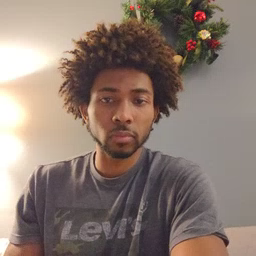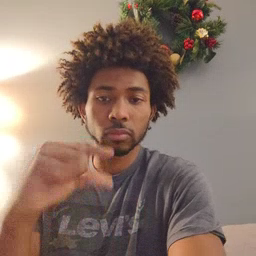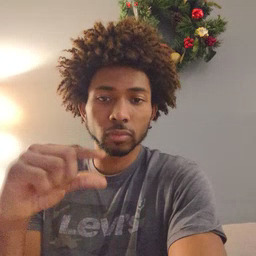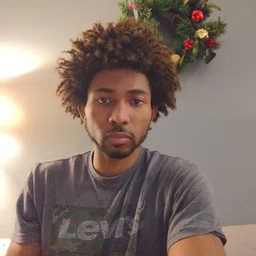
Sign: green